【题型】解答题　【知识点】平面几何　【难度】medium
如图，已知 $AM \parallel BN$，$\angle A = \angle B = 90^\circ$，$AB = 4$，点 $D$ 是射线 $AM$ 上的一个动点（点 $D$ 与点 $A$ 不重合），点 $E$ 是线段 $AB$ 上的一个动点（点 $E$ 与点 $A$、$B$ 不重合），连接 $DE$，过点 $E$ 作 $DE$ 的垂线，交射线 $BN$ 于点 $C$，连接 $DC$。设 $AE = x$，$BC = y$。

(1) 当 $AD = 1$ 时，求 $y$ 关于 $x$ 的函数关系式，并写出它的定义域；

(2) 在 (1) 的条件下，取线段 $DC$ 的中点 $F$，连接 $EF$，若 $EF = 2.5$，求 $AE$ 的长；

(3) 如果动点 $D$、$E$ 在运动时，始终满足条件 $AD + DE = AB$，那么请探究：$\triangle BCE$ 的周长是否随着动点 $D$、$E$ 的运动而发生变化？请说明理由。

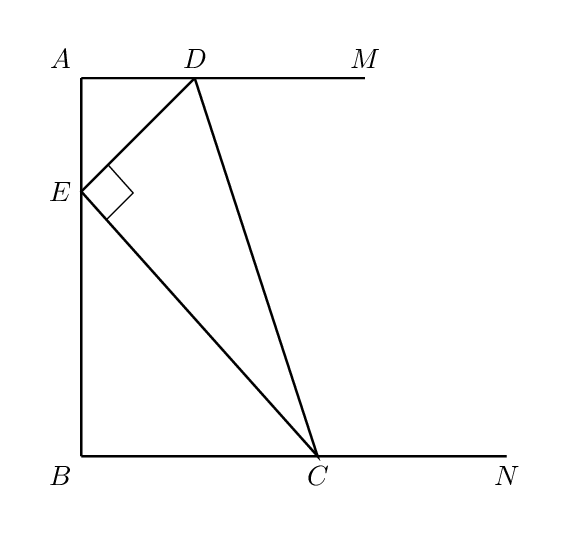
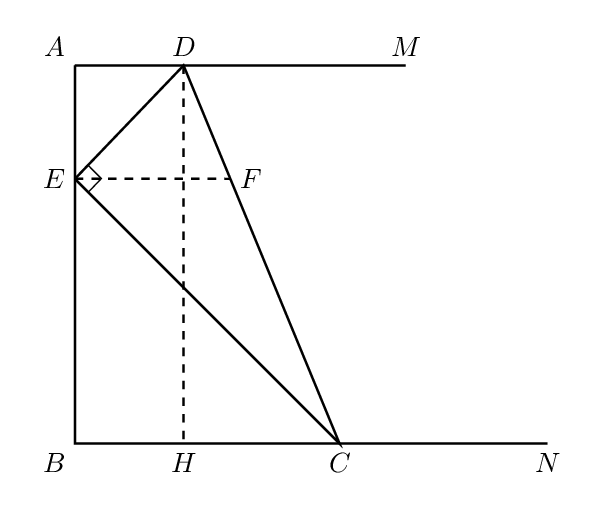
【解答】
【分析】(1) 由 $\triangle AED \backsim \triangle BCE$，得出其对应边成比例，进而可得出 $x$ 与 $y$ 的关系式；

(2) 可过 $D$ 点作 $DH \perp BN$ 于 $H$，求出 $BC$ 的值，即 $y$ 的值，进而可求解 $x$ 的值；

(3) $\triangle BCE$ 的周长为一定值，由于题中满足条件 $AD + DE = AB$，且 $\triangle AED \backsim \triangle BCE$，由于相似三角形的周长比即为其对应边的比，所以可得其周长不变。

【解答】解：(1) 由题中条件可得 $\triangle AED \backsim \triangle BCE$，

$\therefore \dfrac{AD}{BE} = \dfrac{AE}{BC}$，

$\because AE = x$，$BC = y$，$AB = 4$，$AD = 1$，

$\therefore BE = 4 - x$，

$\therefore \dfrac{1}{4 - x} = \dfrac{x}{y}$，

$\therefore y = -x^2 + 4x\ (0 < x < 4)$；

(2) $\because DE \perp EC$，

$\therefore \angle DEC = 90^\circ$，

又 $\because DF = FC$，

$\therefore DC = 2EF = 2 \times 2.5 = 5$，

过 $D$ 点作 $DH \perp BN$ 于 $H$，则 $DH = AB = 4$，

$\therefore$ 在 $\text{Rt}\triangle DHC$ 中，$HC = \sqrt{DC^2 - DH^2} = \sqrt{5^2 - 4^2} = 3$，

$\therefore BC = BH + HC = 1 + 3 = 4$，即 $y = 4$，

$\therefore -x^2 + 4x = 4$，

解得：$x_1 = x_2 = 2$，

$\therefore AE = 2$；

（3）$\triangle BCE$ 的周长不变。理由如下：

$C_{\triangle AED} = AE + DE + AD = 4 + x$，$BE = 4 - x$，

设 $AD = m$，则 $DE = 4 - m$，

$\because \angle A = 90^\circ$，

$\therefore DE^2 = AE^2 + AD^2$ 即，$(4 - m)^2 = x^2 + m^2$

$\therefore m = \dfrac{16 - x^2}{8}$，

由（1）知：$\triangle AED \backsim \triangle BCE$，

$\therefore \dfrac{C_{\triangle ADE}}{C_{\triangle BCE}} = \dfrac{AD}{BE} = \dfrac{\dfrac{16 - x^2}{8}}{4 - x} = \dfrac{4 + x}{8}$

$\therefore C_{\triangle BCE} = \dfrac{8}{4 + x} \cdot C_{\triangle ADE} = \dfrac{8}{4 + x} \cdot (4 + x) = 8$

$\therefore \triangle BCE$ 的周长不变。

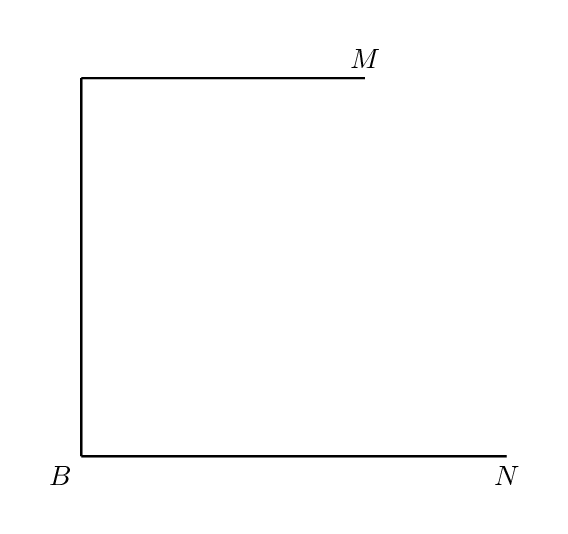